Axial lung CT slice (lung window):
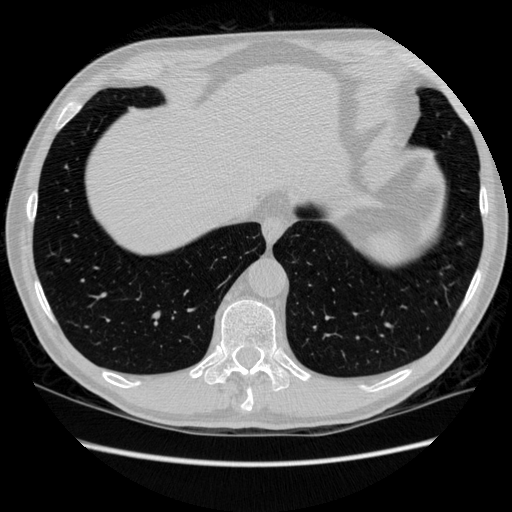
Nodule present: no